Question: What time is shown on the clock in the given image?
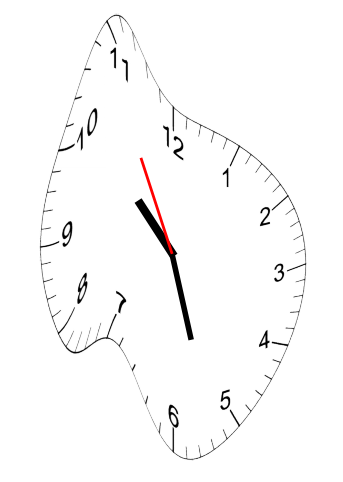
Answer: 10:26:55